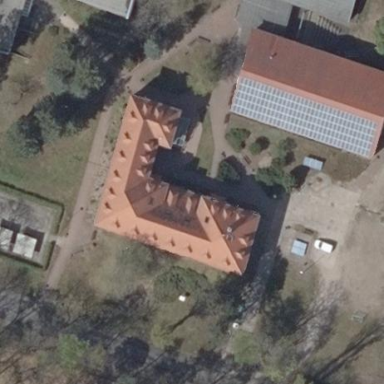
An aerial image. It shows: School building.